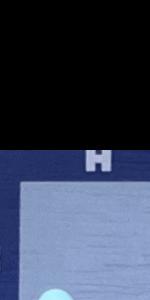
Label: Empty